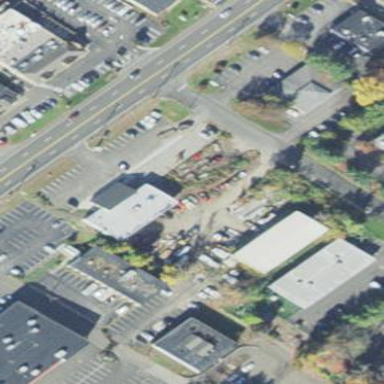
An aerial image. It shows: Retail area.